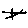
Label: line